Question: Seeing as Valentine's Day is fast approaching, I decided to create a heart. So I found <URL>:

I played around in Mathematica (solved for z, switching some variables around) to get this equation for the z-value of the heart, given the x and y values (click for full-size):
<URL>
I faithfully ported this equation to Java, dealing with a couple out-of-bounds cases:
'''
import static java.lang.Math.cbrt;
import static java.lang.Math.pow;
import static java.lang.Math.sqrt;
...
public static double heart(double xi, double yi) {
double x = xi;
double y = -yi;
double temp = 5739562800L * pow(y, 3) + 109051693200L * pow(x, 2) * pow(y, 3)
- 5739562800L * pow(y, 5);
double temp1 = -244019119519584000L * pow(y, 9) + pow(temp, 2);
//
if (temp1 < 0) {
return -1; // this is one possible out of bounds location
// this spot is the location of the problem
}
//
double temp2 = sqrt(temp1);
double temp3 = cbrt(temp + temp2);
if (temp3 != 0) {
double part1 = (36 * cbrt(2) * pow(y, 3)) / temp3;
double part2 = 1 / (10935 * cbrt(2)) * temp3;
double looseparts = 4.0 / 9 - 4.0 / 9 * pow(x, 2) - 4.0 / 9 * pow(y, 2);
double sqrt_body = looseparts + part1 + part2;
if (sqrt_body >= 0) {
return sqrt(sqrt_body);
} else {
return -1; // this works; returns -1 if we are outside the heart
}
} else {
// through trial and error, I discovered that this should
// be an ellipse (or that it is close enough)
return Math.sqrt(Math.pow(2.0 / 3, 2) * (1 - Math.pow(x, 2)));
}
}
'''
The only problem is that when 'temp1 < 0', I cannot simply return '-1', like I do:
'''
if (temp1 < 0) {
return -1; // this is one possible out of bounds location
// this spot is the location of the problem
}
'''
That's not the behavior of the heart at that point. As it is, when I try to make my image:
'''
import java.awt.image.BufferedImage;
import java.io.File;
import java.io.IOException;
import javax.imageio.ImageIO;
import static java.lang.Math.cbrt;
import static java.lang.Math.pow;
import static java.lang.Math.sqrt;
public class Heart {
public static double scale(int x, int range, double l, double r) {
double width = r - l;
return (double) x / (range - 1) * width + l;
}
public static void main(String[] args) throws IOException {
BufferedImage img = new BufferedImage(1000, 1000, BufferedImage.TYPE_INT_RGB);
// this is actually larger than the max heart value
final double max_heart = 0.679;
double max = 0.0;
for (int x = 0; x < img.getWidth(); x++) {
for (int y = 0; y < img.getHeight(); y++) {
double xv = scale(x, img.getWidth(), -1.2, 1.2);
double yv = scale(y, img.getHeight(), -1.3, 1);
double heart = heart(xv, yv); //this isn't an accident
// yes I don't check for the return of -1, but still
// the -1 values return a nice shade of pink: 0xFFADAD
// None of the other values should be negative, as I did
// step through from -1000 to 1000 in python, and there
// were no negatives that were not -1
int r = 0xFF;
int gb = (int) (0xFF * (max_heart - heart));
int rgb = (r << 16) | (gb << 8) | gb;
img.setRGB(x, y, rgb);
}
}
ImageIO.write(img, "png", new File("location"));
}
// heart function clipped; it belongs here
}
'''
I get this:
<URL>
Look at that dip at the top! I tried changing that problematic '-1' to a '.5', resulting in this:
<URL>
Now the heart has horns. But it becomes clear where that problematic 'if''s condition is met.
How can I fix this problem? I don't want a hole in my heart at the top, and I don't want a horned heart. If I could clip the horns to the shape of a heart, and color the rest appropriately, that would be perfectly fine. Ideally, the two sides of the heart would come together as a point (hearts have a little point at the join), but if they curve together like shown in the horns, that would be fine too. How can I achieve this?
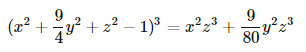
Answer: The problem is simple. If we look at that horseshoe region, we get imaginary numbers. For part of it, it should belong to our heart. In that region, if we were to evaluate our function (by math, not by programming), the imaginary parts of the function cancel. So it should look like this (generated in Mathematica):

Basically, the function for that part is almost identical; we just have to do arithmetic with complex numbers instead of real numbers. Here's a function that does exactly that:
'''
private static double topOfHeart(double x, double y, double temp, double temp1) {
//complex arithmetic; each double[] is a single number
double[] temp3 = cbrt_complex(temp, sqrt(-temp1));
double[] part1 = polar_reciprocal(temp3);
part1[0] *= 36 * cbrt(2) * pow(y, 3);
double[] part2 = temp3;
part2[0] /= (10935 * cbrt(2));
toRect(part1, part2);
double looseparts = 4.0 / 9 - 4.0 / 9 * pow(x, 2) - 4.0 / 9 * pow(y, 2);
double real_part = looseparts + part1[0] + part2[0];
double imag_part = part1[1] + part2[1];
double[] result = sqrt_complex(real_part, imag_part);
toRect(result);
// theoretically, result[1] == 0 should work, but floating point says otherwise
if (Math.abs(result[1]) < 1e-5) {
return result[0];
}
return -1;
}
/**
* returns a specific cuberoot of this complex number, in polar form
*/
public static double[] cbrt_complex(double a, double b) {
double r = Math.hypot(a, b);
double theta = Math.atan2(b, a);
double cbrt_r = cbrt(r);
double cbrt_theta = 1.0 / 3 * (2 * PI * Math.floor((PI - theta) / (2 * PI)) + theta);
return new double[]{cbrt_r, cbrt_theta};
}
/**
* returns a specific squareroot of this complex number, in polar form
*/
public static double[] sqrt_complex(double a, double b) {
double r = Math.hypot(a, b);
double theta = Math.atan2(b, a);
double sqrt_r = Math.sqrt(r);
double sqrt_theta = 1.0 / 2 * (2 * PI * Math.floor((PI - theta) / (2 * PI)) + theta);
return new double[]{sqrt_r, sqrt_theta};
}
public static double[] polar_reciprocal(double[] polar) {
return new double[]{1 / polar[0], -polar[1]};
}
public static void toRect(double[]... polars) {
for (double[] polar: polars) {
double a = Math.cos(polar[1]) * polar[0];
double b = Math.sin(polar[1]) * polar[0];
polar[0] = a;
polar[1] = b;
}
}
'''
To join this with your program, simply change your function to reflect this:
'''
if (temp1 < 0) {
return topOfHeart(x, y, temp, temp1);
}
'''
And running it, we get the desired result:
<URL>
---
It should be pretty clear that this new function implements exactly the same formula. But how does each part work?
'''
double[] temp3 = cbrt_complex(temp, sqrt(-temp1));
'''
'cbrt_complex' takes a complex number in the form of 'a + b i'. That's why the second argument is simply 'sqrt(-temp1)' (notice that 'temp1 < 0', so I use '-' instead of 'Math.abs'; 'Math.abs' is probably a better idea). 'cbrt_complex' returns the cube root of the complex number, in polar form: 'r eith'. <URL> that with positive 'r' and 'th', we can write an n-th root of a complex numbers as follows:

And that's exactly how the code for the 'cbrt_complex' and 'sqrt_complex' work. Note that both take a complex number in rectangular coordinates ('a + b i') and return a complex number in polar coordinates ('r eith')
'''
double[] part1 = polar_reciprocal(temp3);
'''
It is easier to take the reciprocal of a polar complex number than a rectangular complex number. If we have 'r eith', its reciprocal (this follows standard power rules, luckily) is simply '1/r e-ith'. This is actually why we are staying in polar form; polar form makes multiplication-type operations easier, and addition type operations harder, while rectangular form does the opposite.
Notice that if we have a polar complex number 'r eith' and we want to multiply by a real number 'd', the answer is as simple as 'd r eith'.
The 'toRect' function does exactly what it seems like it does: it converts polar coordinate complex numbers to rectangular coordinate complex numbers.
You may have noticed that the if statement doesn't check that there is imaginary part, but only if the imaginary part is really small. This is because we are using floating point numbers, so checking 'result[1] == 0' will likely fail.
And there you are! Notice that we could actually implement the entire heart function with this complex number arithmetic, but it's probably faster to avoid this.